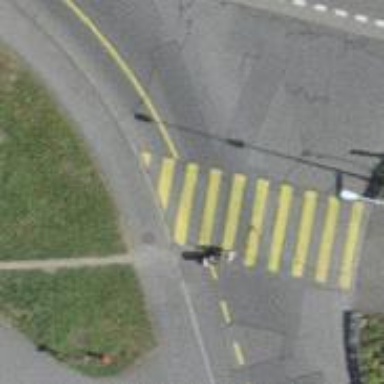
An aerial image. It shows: Kerb barrier.